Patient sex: M
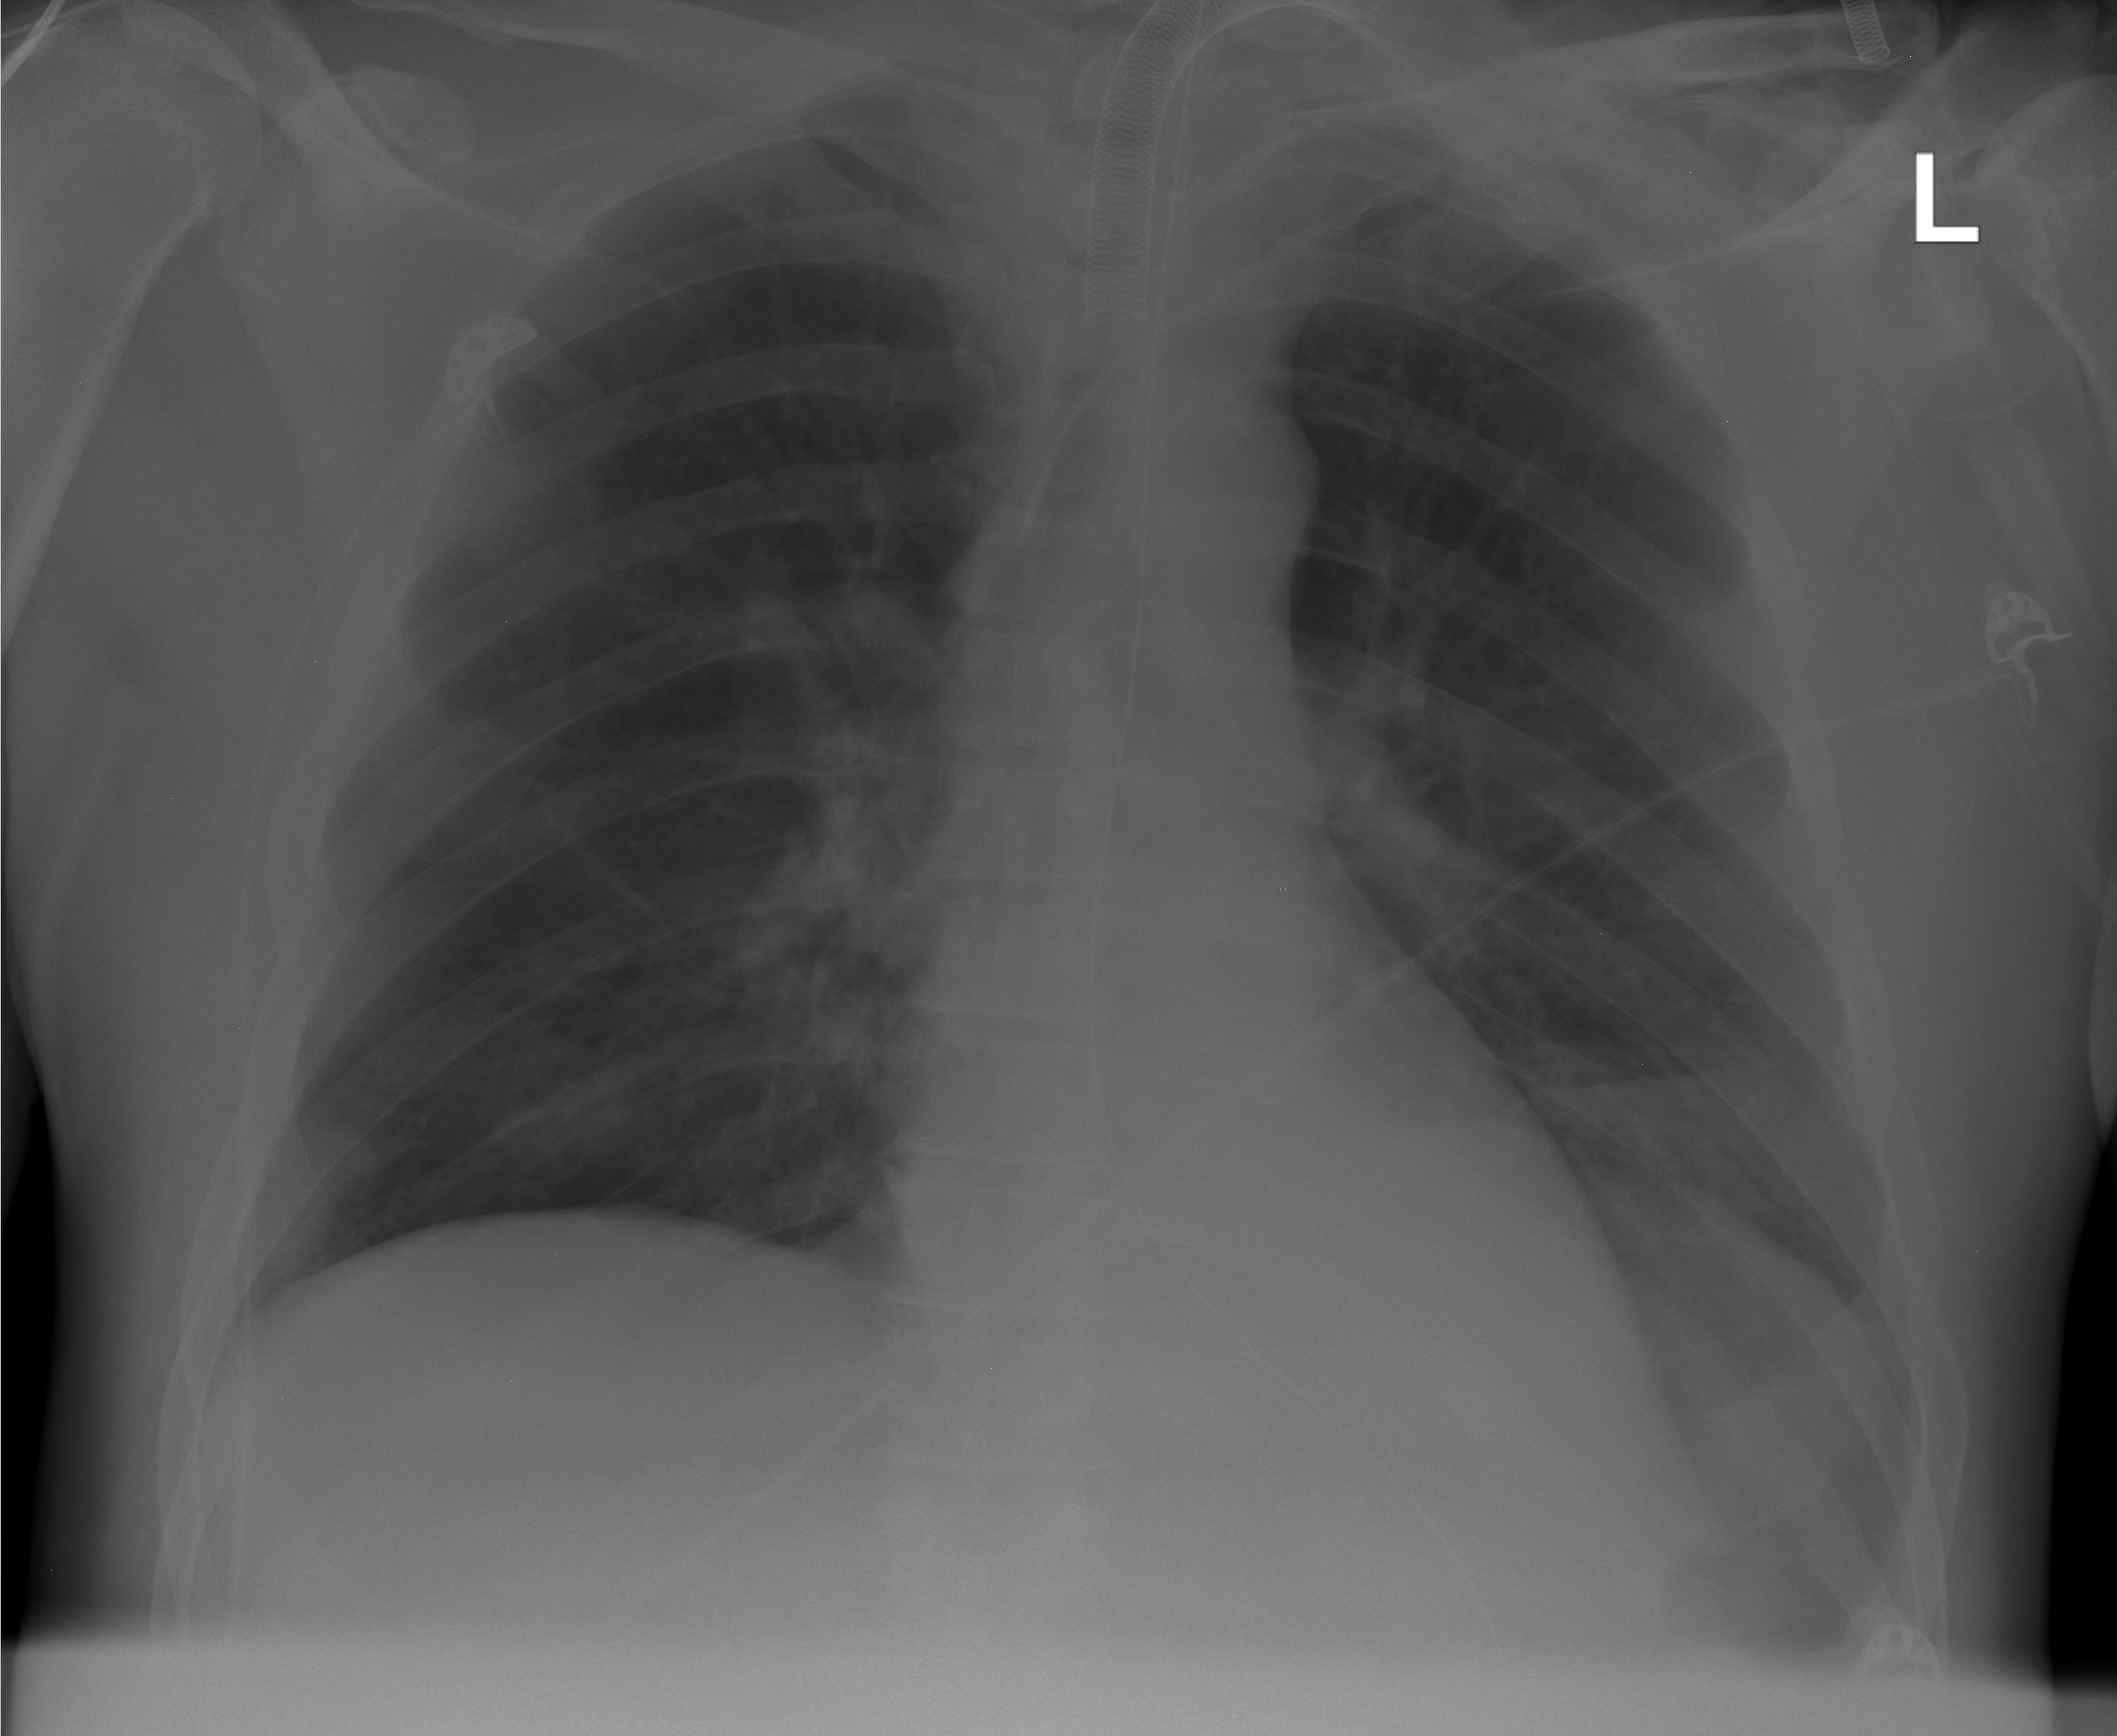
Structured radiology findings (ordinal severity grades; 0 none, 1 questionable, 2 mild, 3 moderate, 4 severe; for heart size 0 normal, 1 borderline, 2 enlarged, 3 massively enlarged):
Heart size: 0
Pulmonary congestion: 2
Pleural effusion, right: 0
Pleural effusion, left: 2
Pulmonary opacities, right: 2
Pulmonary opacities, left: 0
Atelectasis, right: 0
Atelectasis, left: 2